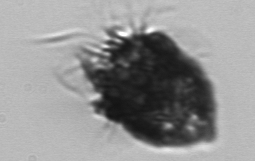
Label: Tintinnopsis